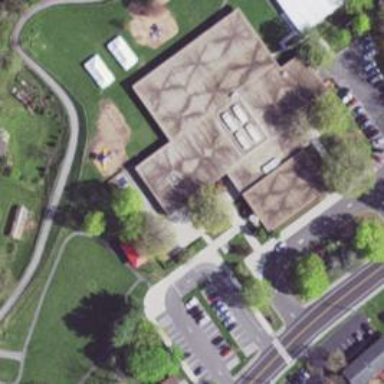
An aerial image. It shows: School.